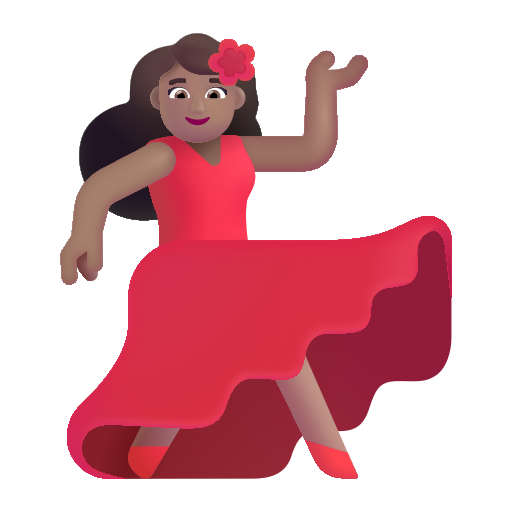
woman dancing color